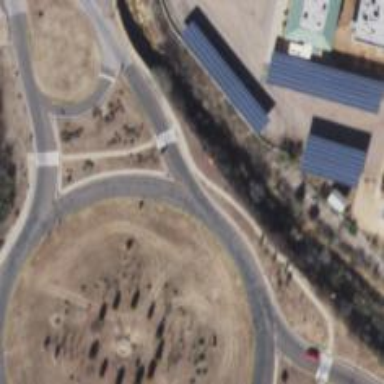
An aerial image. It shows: Roundabout on trunk highway.